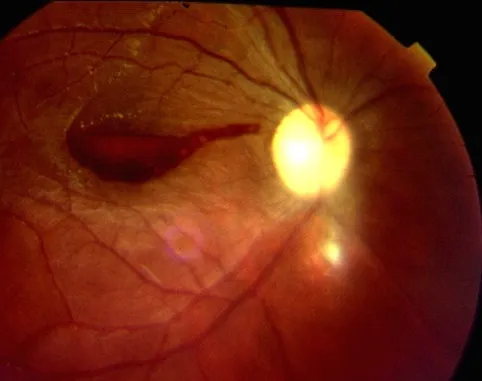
Retinography of the right fundus shows a preretinal hemorrhage at the macula and a retinochoroiditis scar inferior to the optic disk.
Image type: ophthalmic_imaging (fundus_photograph)